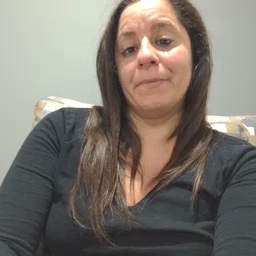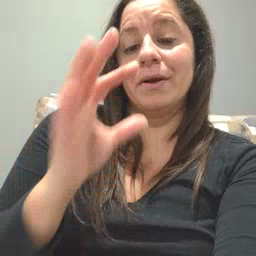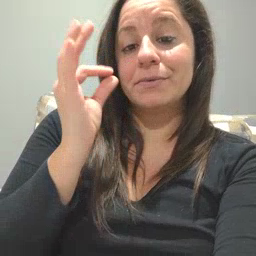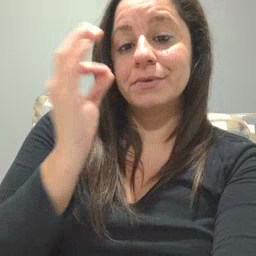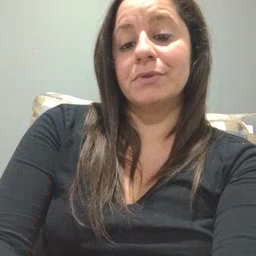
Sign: cat